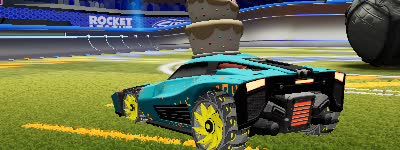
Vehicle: breakout